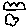
Label: cloud